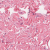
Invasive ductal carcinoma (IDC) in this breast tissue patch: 0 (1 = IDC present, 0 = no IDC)